Aerial crown-view tile of a tropical tree (Barro Colorado Island, Panama), acquired 20240716:
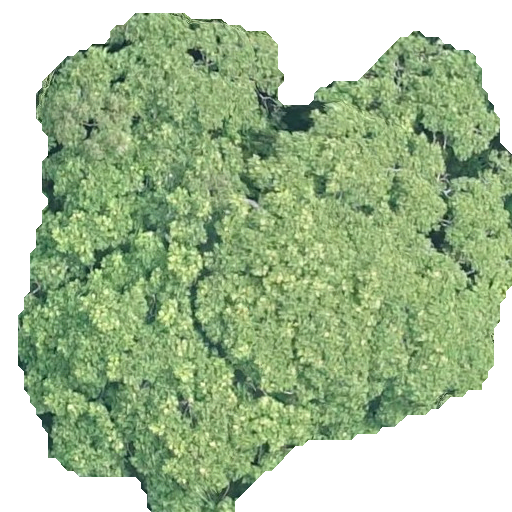
Species: Dipteryx oleifera
GBIF accepted scientific name: Dipteryx oleifera
Crown area: 298.191 m²